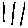
Label: line